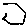
Label: hexagon